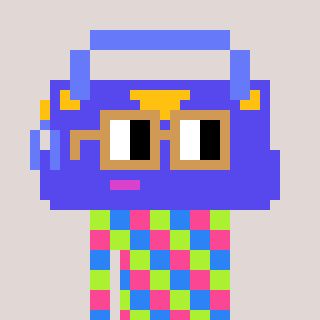
a pixel art character with square brown glasses, a bag-shaped head and a orange-colored body on a warm background